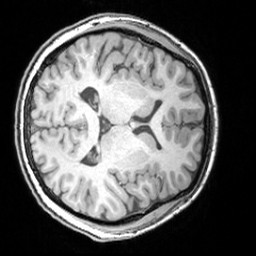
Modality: T1w
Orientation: axial
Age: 18
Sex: female
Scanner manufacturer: siemens
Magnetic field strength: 3 T
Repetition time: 1.81 s
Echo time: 0.00351 s